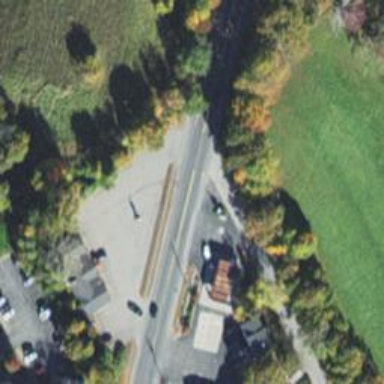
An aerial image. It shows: Driveway leading to service road.